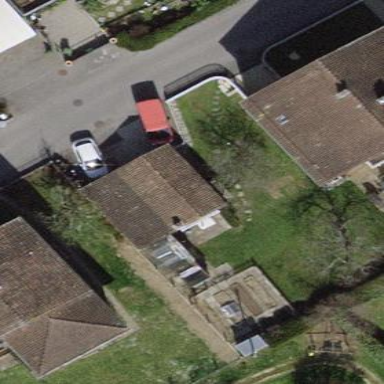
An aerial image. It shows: Garage building.